Field crop: maize
Growth stage: 2
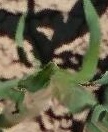
Species: maize